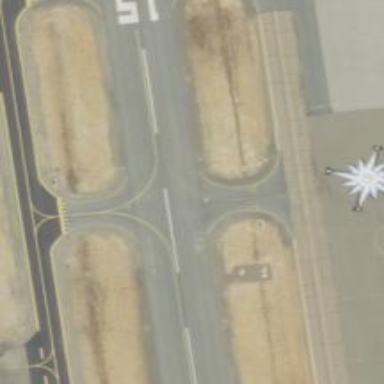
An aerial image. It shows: Image of taxiway at airport.